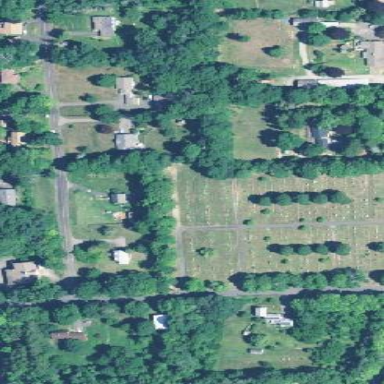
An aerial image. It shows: Private cemetery with solemn ambiance.